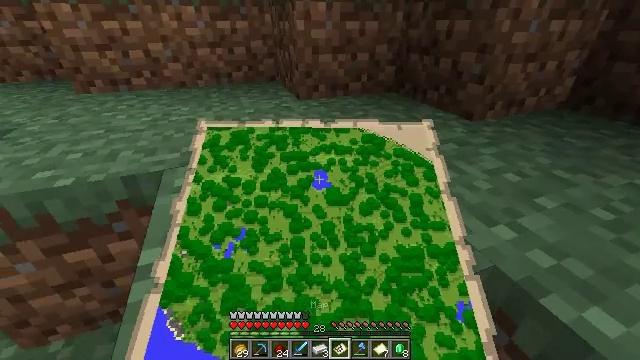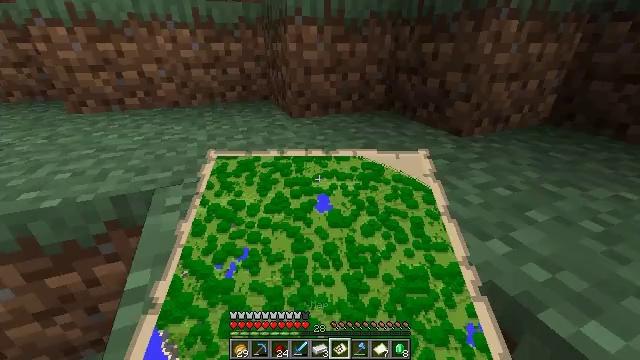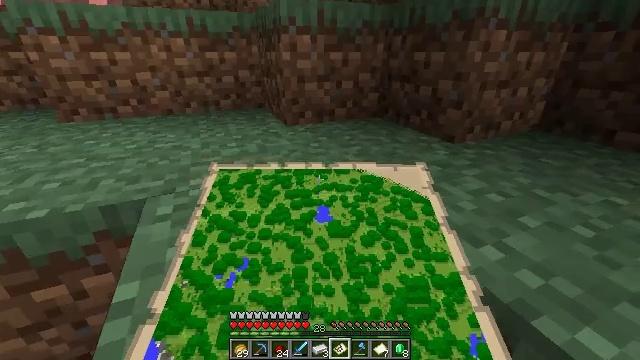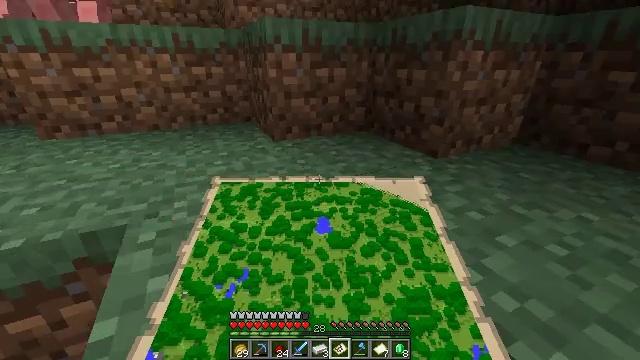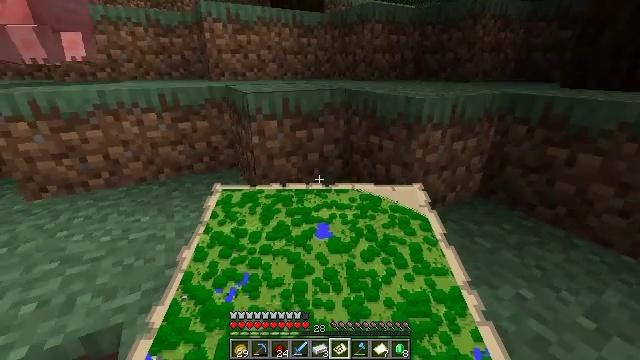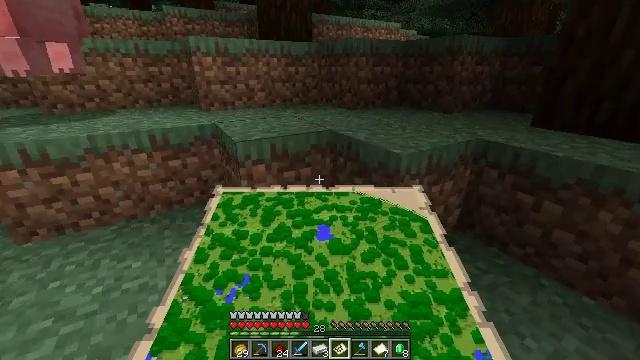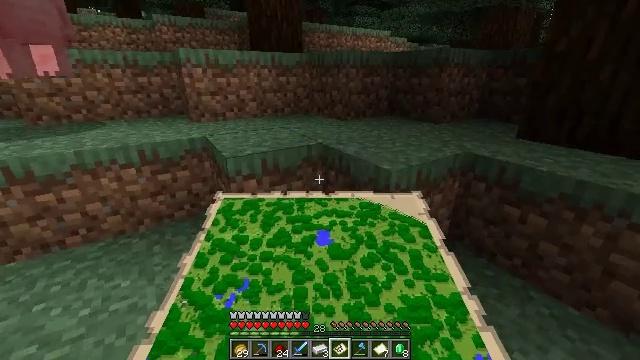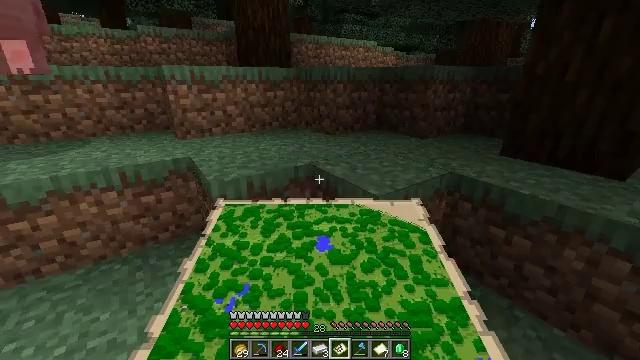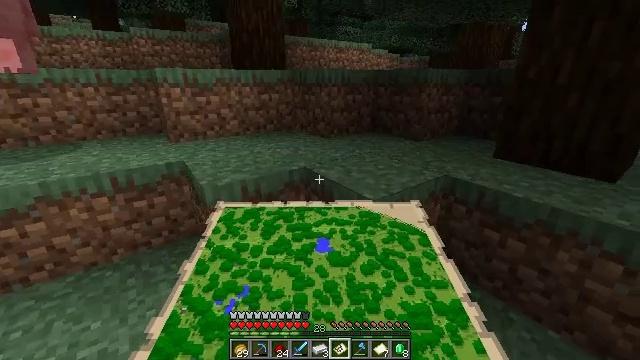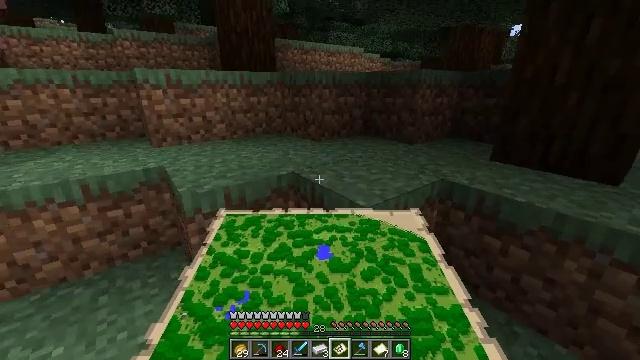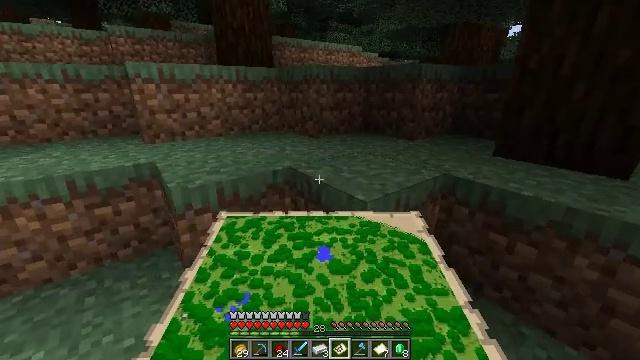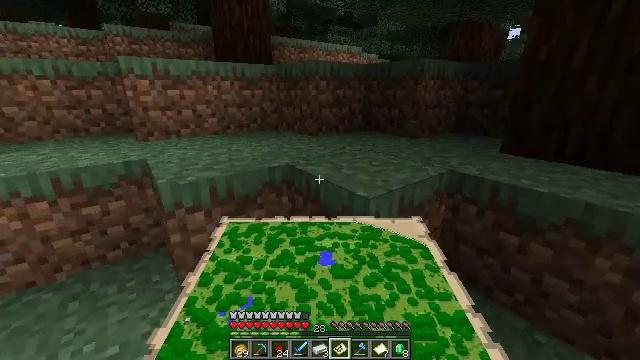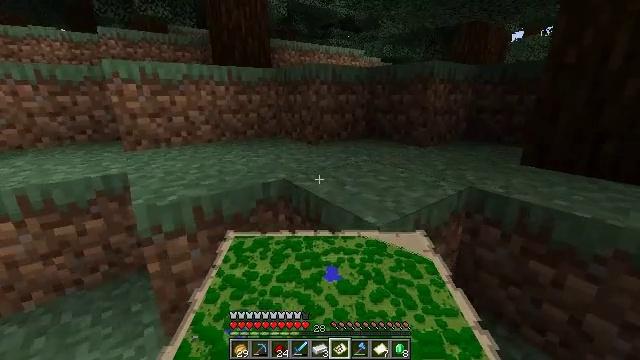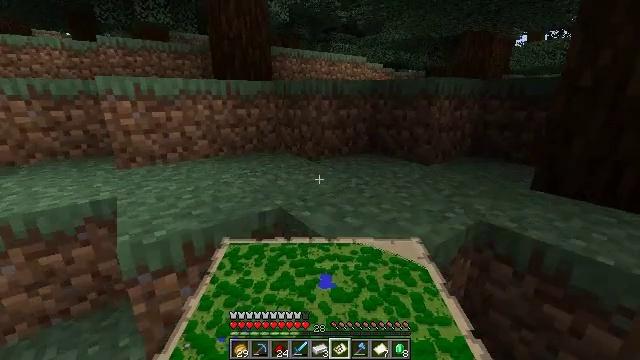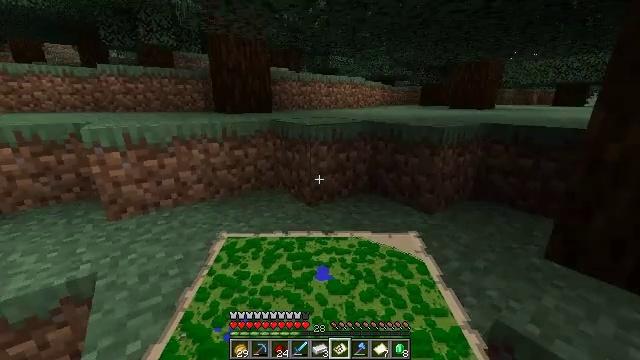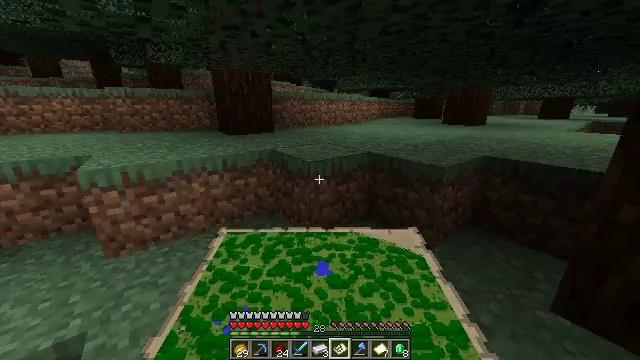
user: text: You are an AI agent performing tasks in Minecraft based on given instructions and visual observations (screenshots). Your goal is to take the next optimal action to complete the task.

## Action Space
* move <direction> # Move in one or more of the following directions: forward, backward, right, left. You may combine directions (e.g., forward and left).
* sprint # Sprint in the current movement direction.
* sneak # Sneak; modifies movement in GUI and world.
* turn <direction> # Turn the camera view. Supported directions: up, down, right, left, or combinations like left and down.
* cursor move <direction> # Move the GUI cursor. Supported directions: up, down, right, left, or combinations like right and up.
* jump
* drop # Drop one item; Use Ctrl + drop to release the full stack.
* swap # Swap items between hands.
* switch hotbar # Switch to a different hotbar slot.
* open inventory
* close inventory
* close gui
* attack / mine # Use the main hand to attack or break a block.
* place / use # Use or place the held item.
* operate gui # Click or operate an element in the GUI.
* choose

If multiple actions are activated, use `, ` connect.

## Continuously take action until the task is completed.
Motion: motion action
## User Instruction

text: Open a crafting table to create an item frame.
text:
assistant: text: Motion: turn right and up
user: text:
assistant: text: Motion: move forward, turn right and up
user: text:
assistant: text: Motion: move forward, turn right and up, jump
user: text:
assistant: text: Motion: move forward, turn right and up, jump
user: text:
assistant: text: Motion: move forward, turn right, jump
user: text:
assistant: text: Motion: move forward, turn right, jump
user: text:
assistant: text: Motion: move forward, turn right, jump
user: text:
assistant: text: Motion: move forward, turn right, jump
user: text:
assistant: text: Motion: move forward, turn right and up, jump
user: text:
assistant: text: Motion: move forward, jump
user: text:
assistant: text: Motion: move forward, jump
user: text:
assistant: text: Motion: move forward, jump
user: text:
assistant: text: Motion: move forward, sprint, jump
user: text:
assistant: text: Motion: move forward, sprint, jump
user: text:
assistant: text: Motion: move forward, sprint, jump
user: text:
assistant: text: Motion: move forward, jump
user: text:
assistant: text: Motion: move forward, turn right, jump
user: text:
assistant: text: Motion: move forward, turn right and up, jump
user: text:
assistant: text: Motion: move forward, turn right and up, jump
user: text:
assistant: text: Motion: move forward, turn right, jump
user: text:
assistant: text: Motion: move forward, sprint, turn right, jump
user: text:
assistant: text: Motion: move forward, sprint, turn right, jump
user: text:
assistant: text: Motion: move forward, sprint, jump
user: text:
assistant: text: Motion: move forward, jump
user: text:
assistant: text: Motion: move forward, jump
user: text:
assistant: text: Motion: move forward, turn left, jump
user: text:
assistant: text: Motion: move forward, turn left and down, jump
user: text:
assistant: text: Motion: move forward, turn left
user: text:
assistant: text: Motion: move forward, turn left
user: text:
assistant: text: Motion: move forward